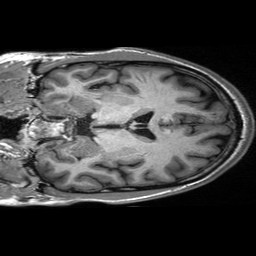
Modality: T1w
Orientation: coronal
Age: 31
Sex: male